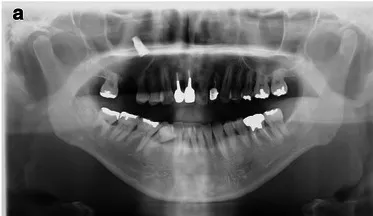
A; Panoramic radiograph.
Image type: radiology (x_ray)